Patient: sex F, age 51
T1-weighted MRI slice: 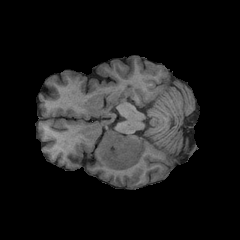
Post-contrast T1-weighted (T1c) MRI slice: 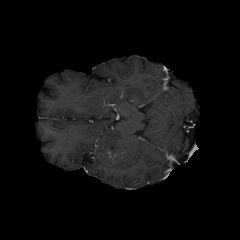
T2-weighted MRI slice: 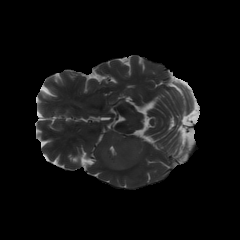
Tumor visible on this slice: yes
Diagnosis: Glioblastoma, IDH-wildtype
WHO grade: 4